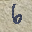
Label: 6